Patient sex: M
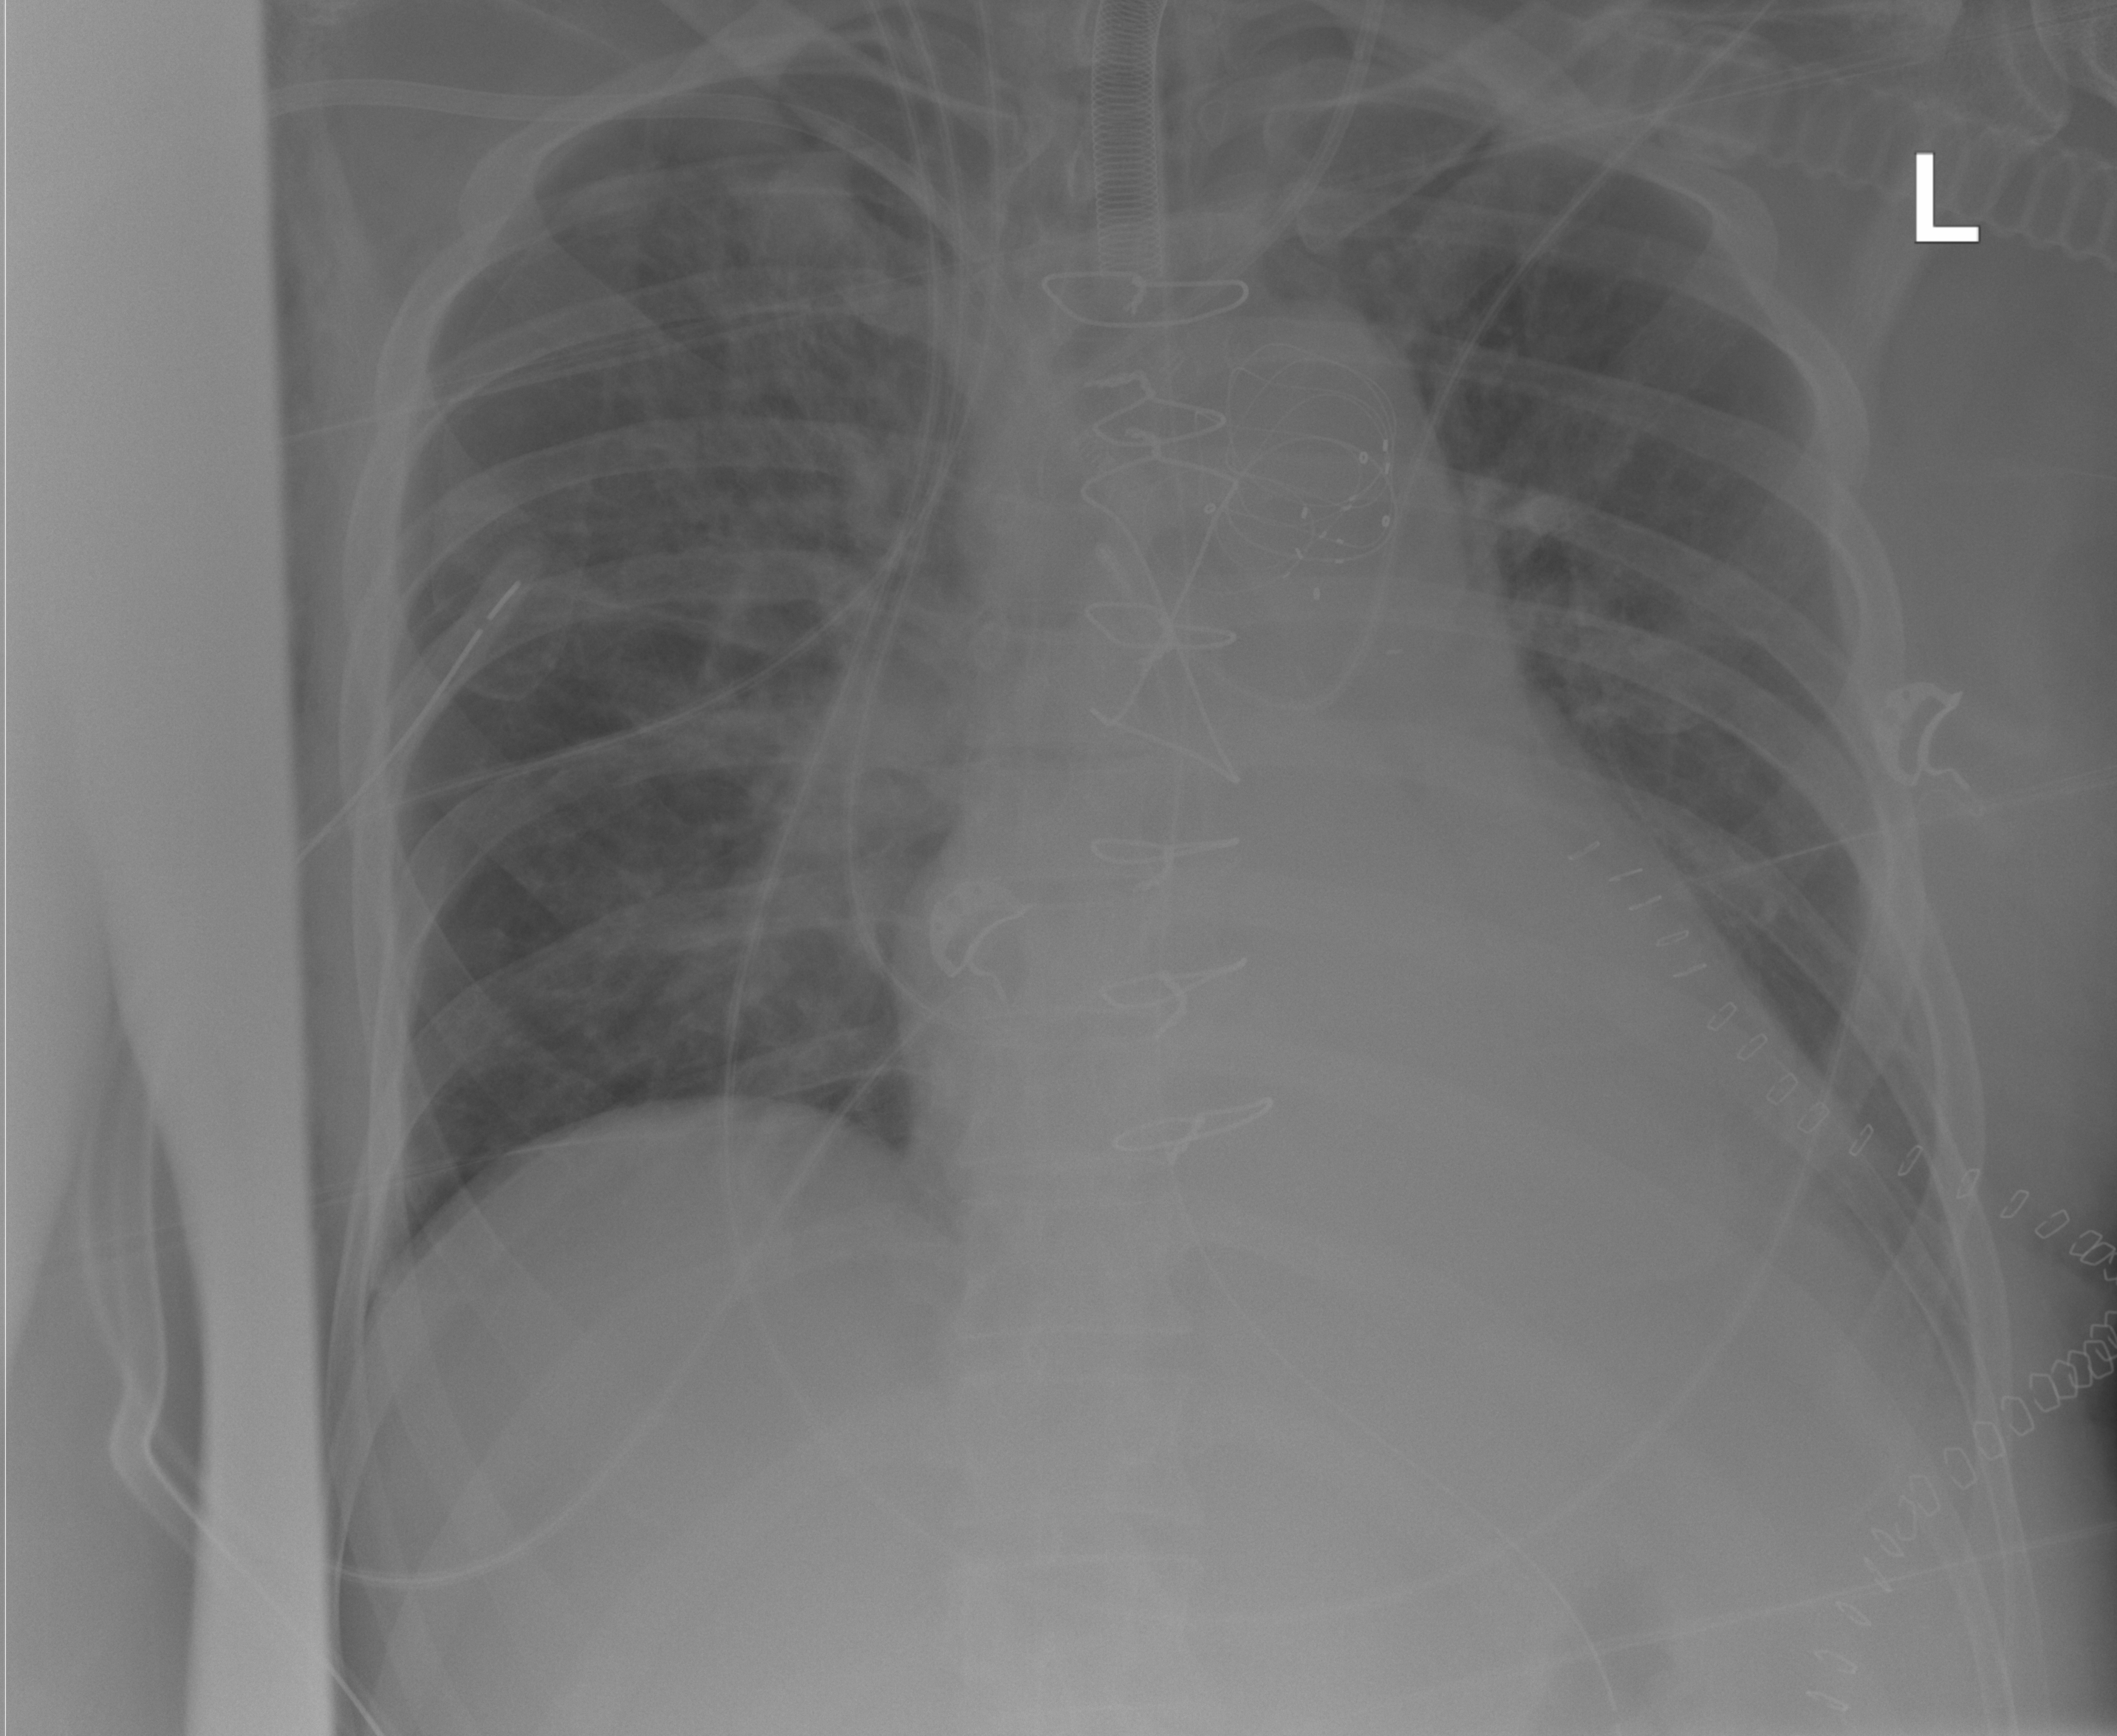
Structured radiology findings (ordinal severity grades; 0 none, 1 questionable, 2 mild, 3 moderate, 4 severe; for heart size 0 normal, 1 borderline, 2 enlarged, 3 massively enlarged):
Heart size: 2
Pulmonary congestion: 2
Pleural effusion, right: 0
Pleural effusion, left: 0
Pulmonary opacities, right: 2
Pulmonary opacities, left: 0
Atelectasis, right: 0
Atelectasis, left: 0